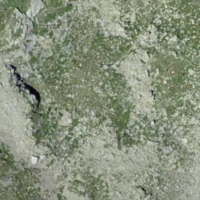
EUNIS habitat code: 31
Species observed at this site:
Bartsia alpina